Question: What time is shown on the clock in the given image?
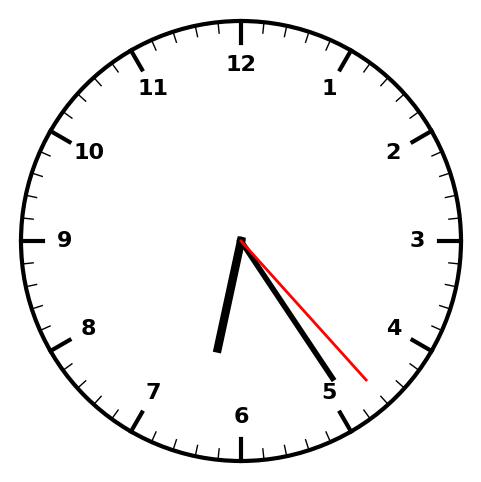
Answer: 06:24:23